Interaction volume radius: 5 \u00c5
Interaction volume height: 30 \u00c5
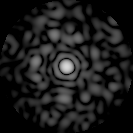
Disorder parameter: 0.854